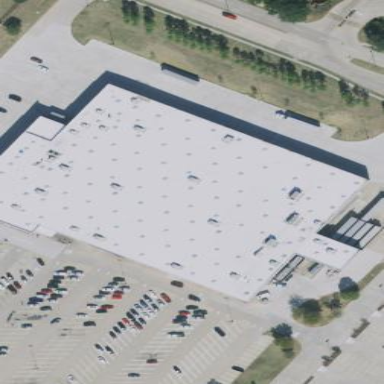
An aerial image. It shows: Retail building with wholesale shop.